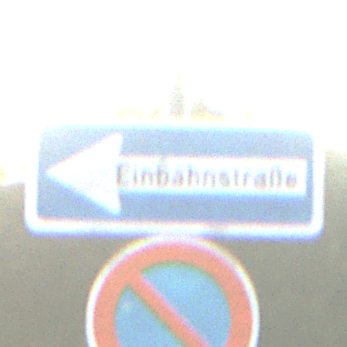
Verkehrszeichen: EinbahnstrasseLinksweisend
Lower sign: EingeschraenktesHalteverbot
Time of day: SunriseSunset
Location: Outdoor (Nature)
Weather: PartlyCloudy
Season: NotSpecified
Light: Natural